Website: bh-photo
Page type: address-validator
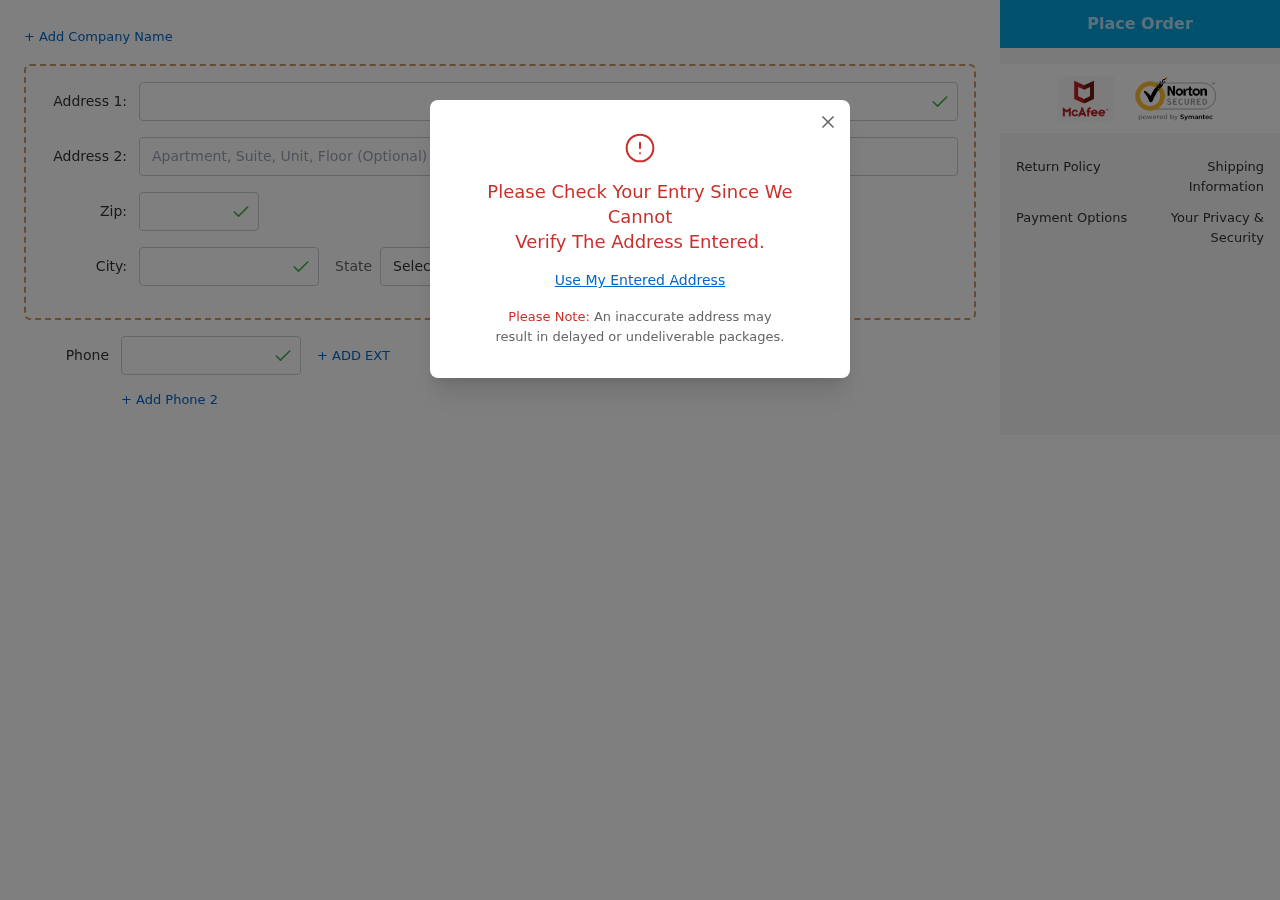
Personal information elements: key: PII_CITY
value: Frederickborough
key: PII_PHONE
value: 8164162893
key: PII_POSTCODE
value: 73490
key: PII_STATE_ABBR
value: MT
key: PII_STREET
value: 65866 Danny Expressway
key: PII_STREET2
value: Apt. 864